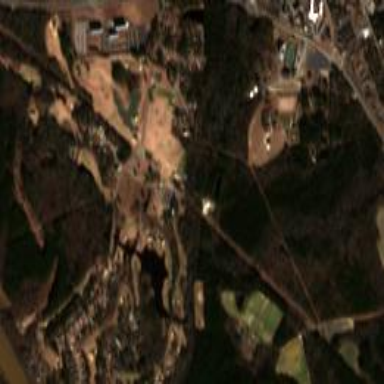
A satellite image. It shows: Golf course.